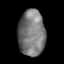
Tissue: skin
Cell type: Fibroblasts
Senescence score: 0.6739
Nuclear area (px): 1204
Mean DAPI intensity: 121.59